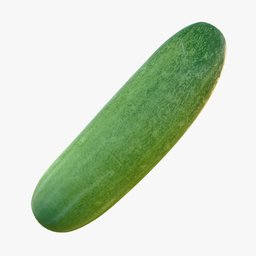
Label: nature